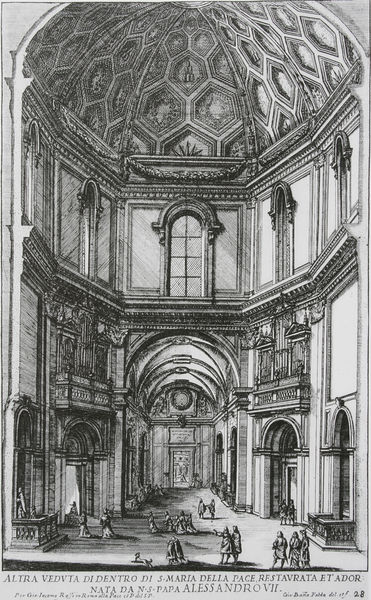
Titel: Blick vom Oktagon zum Hauptportal von S. Maria delle Pace, Rom
Künstler: Giovanni Battista Falda
Standort: viele Standorte
Institution: Seriendruck
Schlagwörter: mann, schatten, weiß, frauen, menschen, fenster, frau, grau, licht, männer, pfeiler, raum, schmuck, schwarz, säule, säulen, tür, zeichnung, gebäude, hund, hunde, schloss, hochformat, ornament, architektur, barock, rahmen, weit, innenraum, kirche, boden, decke, klassizismus, personen, renaissance, balkon, schrift, bilder, papier, bogen, italien, vedute, venedig, grafik, besucher, empore, rand, rundbogen, kuppel, papst, detail, inschrift, stuck, geländer, hoch, tor, halle, bögen, nische, arkade, gewölbe, rundfenster, torbogen, balustrade, dom, strahlen, zentralperspektive, druck, schnitt, schwarzweiss, druckgrafik, radierung, stich, gross, text, beschriftung, frieden, altar, kapitelle, kathedrale, langhaus, rom, kapitell, girlanden, sims, orgel, kanzel, kreuzgrat, wandaufriss, apsis, gottesdienst, romanik, chor, geistliche, geschosse, plan, kasetten, kassetten, kassettendecke, maria, kupferstich, stockwerke, querschnitt, waben, bau, oktogon, oktagonal, sechseck, kassette, feston, ghirlande, aufriss, nischen, kasettendecke, tonnengewölbe, kassettierung, mehreck, beschriftet, kapellen, vierung, balluster, kuppelbau, kassetendecke, kircheninnenraum, zweizonig, barberini, polygonal, restaurierung, sterngewölbe, kirchgänger, lichtdurchflutet, kirchgang, gegliedert, italine, beichtstuhl, schwearz, pace, s. maria della pace, alessandro, st. maria, innnenraum, wabe, bopgen, della, maria della pace